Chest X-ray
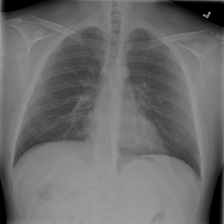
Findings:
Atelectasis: negative
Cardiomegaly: negative
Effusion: negative
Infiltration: positive
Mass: negative
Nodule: negative
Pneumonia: negative
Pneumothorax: negative
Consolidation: negative
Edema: negative
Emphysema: negative
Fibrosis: negative
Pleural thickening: negative
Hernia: negative